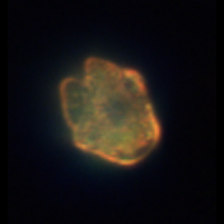
Taxon: Akashiwo
Group: Dinoflagellates